Interaction volume radius: 10 \u00c5
Interaction volume height: 25 \u00c5
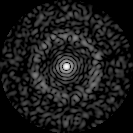
Disorder parameter: 0.8449